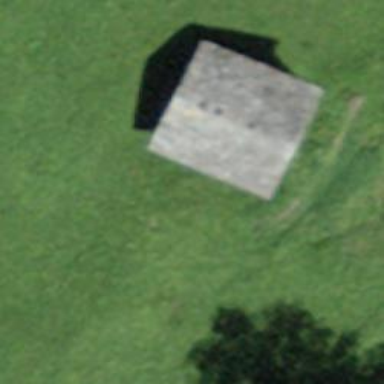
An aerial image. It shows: Barn.